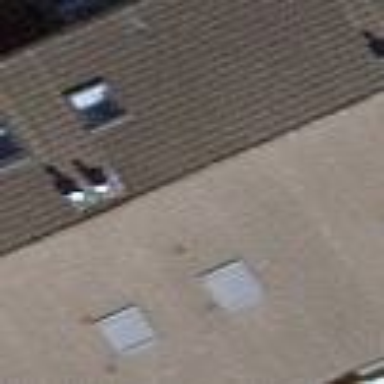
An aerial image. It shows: Terrace building.